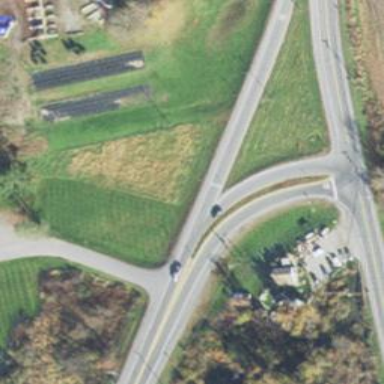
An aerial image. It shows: Asphalt road classified as trunk highway.